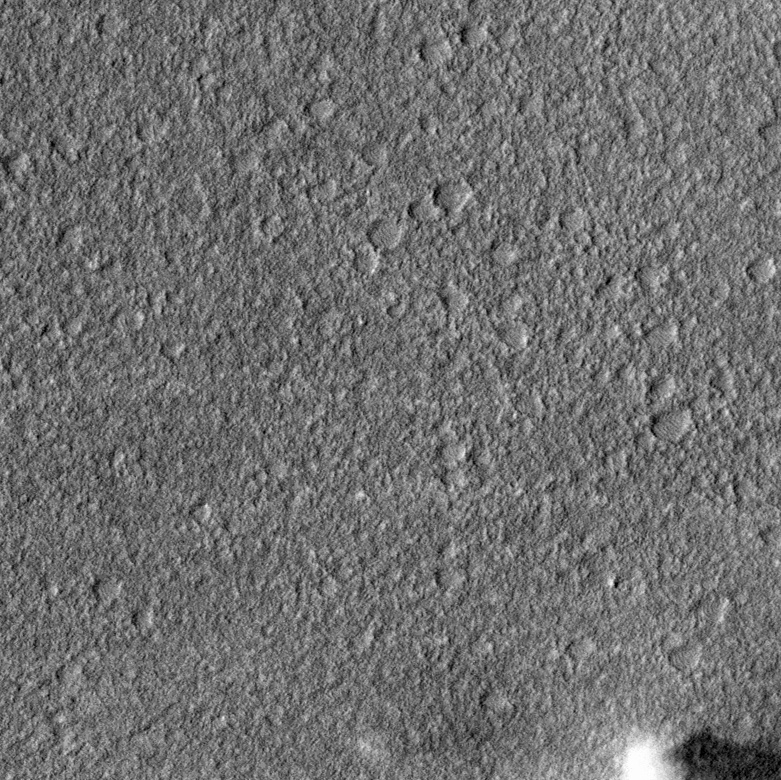
Label: dustdevil